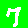
Digit: 7